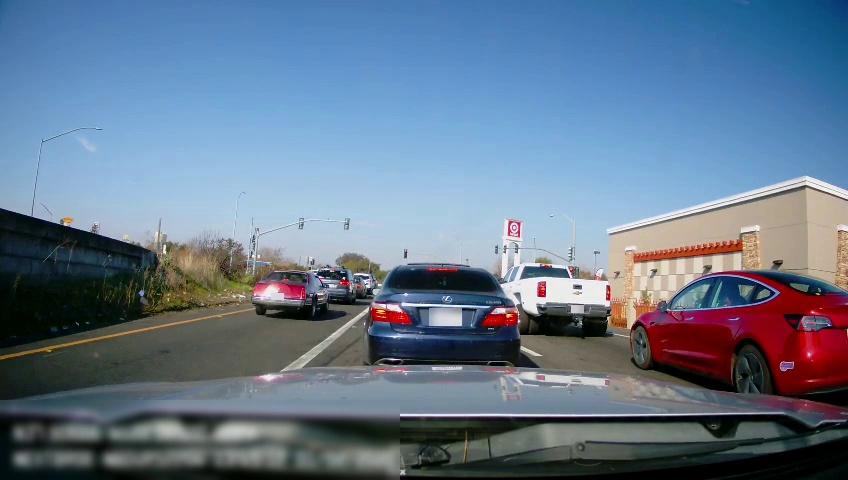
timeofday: Day
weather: Sunny
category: Drivable Space
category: Vehicles | SUV
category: Vehicles | Car
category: Vehicles | SUV
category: Vehicles | Car
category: Vehicles | Truck
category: Vehicles | Car
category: Vehicles | Car
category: Lanes | Alternate Lane
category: Lanes | Current Lane
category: Lanes | Current Lane
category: Lanes | Alternate Lane
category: Traffic | Lights
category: Traffic | Lights
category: Traffic | Lights
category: Traffic | Lights
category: Traffic | Lights
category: Traffic | Lights
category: Traffic | Lights